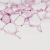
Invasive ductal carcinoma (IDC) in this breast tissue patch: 0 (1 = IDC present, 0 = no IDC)